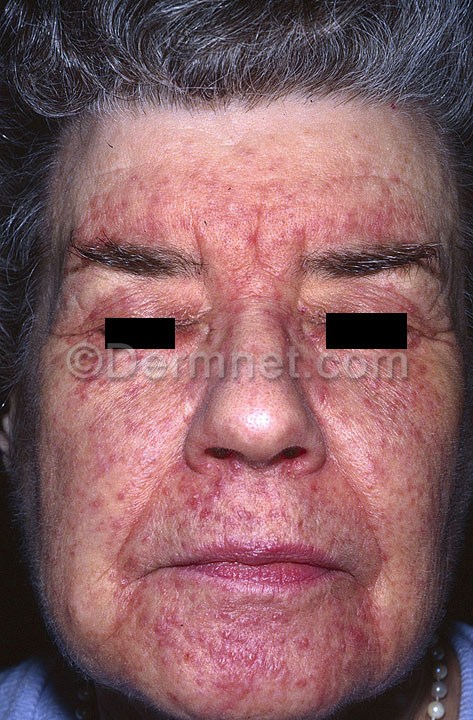
Disease: Eczema Photos